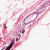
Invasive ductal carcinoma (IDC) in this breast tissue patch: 0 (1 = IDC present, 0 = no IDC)